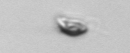
Label: flagellate